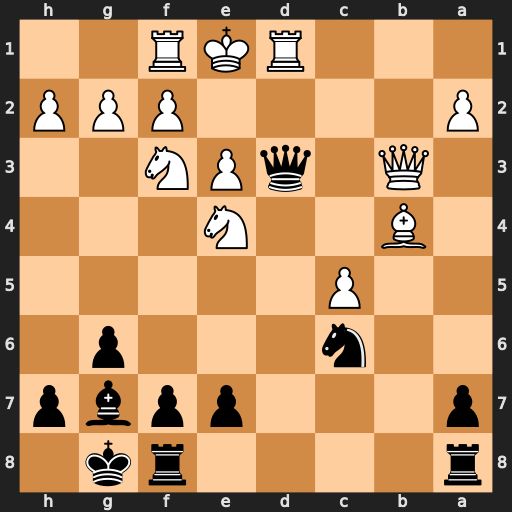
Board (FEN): r4rk1/p3ppbp/2n3p1/2P5/1B2N3/1Q1qPN2/P4PPP/3RKR2
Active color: b
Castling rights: -
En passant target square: -
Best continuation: Qxe4 Bc3 Rab8